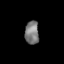
Tissue: lung
Cell type: T cells
Senescence score: 0.2418
Nuclear area (px): 318
Mean DAPI intensity: 122.726